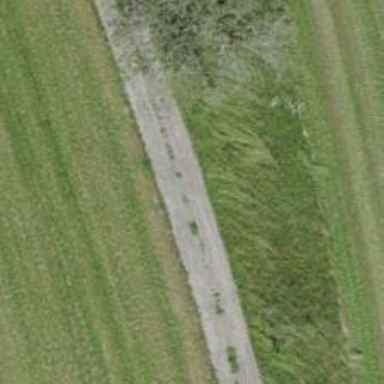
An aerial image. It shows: Unclassified road.